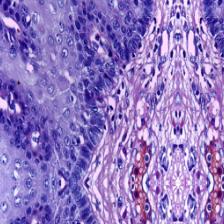
Diagnosis: Normal